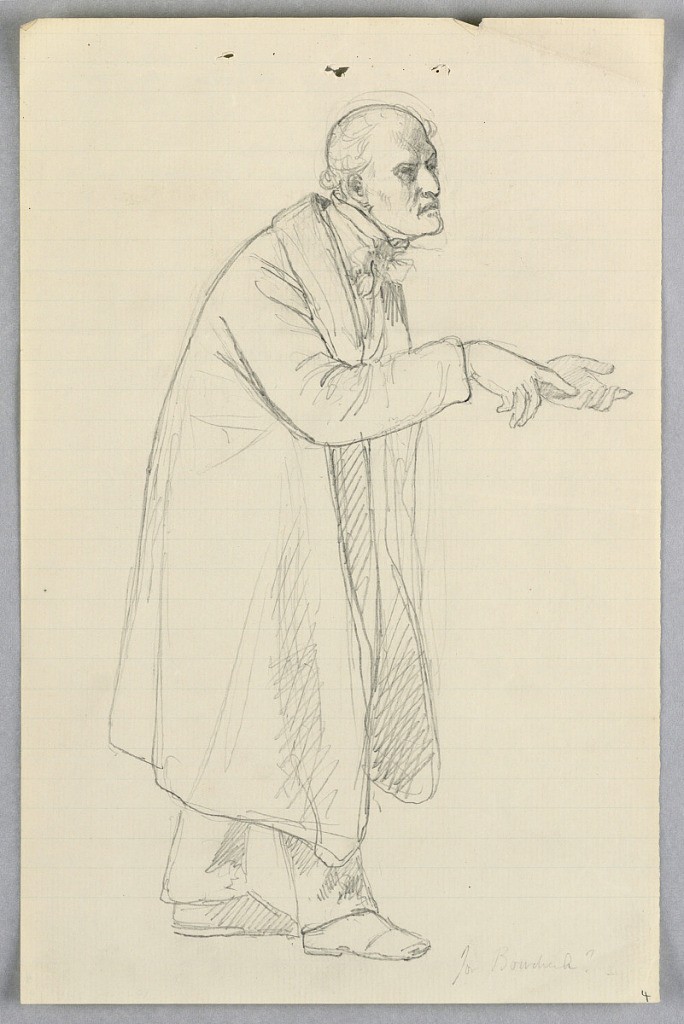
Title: Study of Nathaniel Bowditch for "Scientific Group"
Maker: Daniel Huntington, American, 1816–1906
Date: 1858
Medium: Graphite on lined white laid paper
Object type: Drawing
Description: Older man turned to right, gesturing in a speech. The right hand pointing into the palm of the left. He wears a long coat.